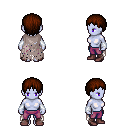
a pixel art fantasy rpg character, female body template, dark elf, purple skin, gray tattered cape, magenta pants, brown plain hairstyle, white cloth bracers, maroon shoes, four views (front, back, left, right), 2x2 character sprite sheet, small pixel art, hard edges, no anti-aliasing